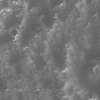
Atmospheric dust classification: not_dusty